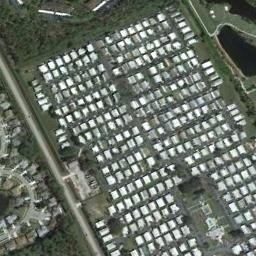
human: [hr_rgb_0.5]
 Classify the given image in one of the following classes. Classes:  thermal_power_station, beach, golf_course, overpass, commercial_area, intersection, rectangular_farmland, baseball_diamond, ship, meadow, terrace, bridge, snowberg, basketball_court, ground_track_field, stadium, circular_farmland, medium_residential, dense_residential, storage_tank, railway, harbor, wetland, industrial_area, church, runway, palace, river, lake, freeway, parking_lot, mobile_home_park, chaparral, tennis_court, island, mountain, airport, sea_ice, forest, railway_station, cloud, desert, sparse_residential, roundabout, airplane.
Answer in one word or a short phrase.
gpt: mobile_home_park